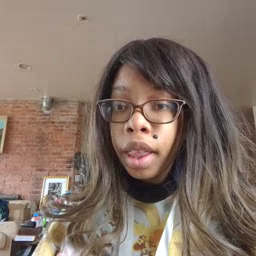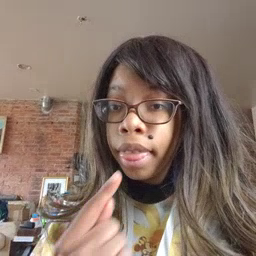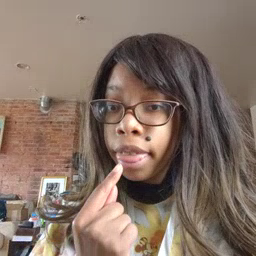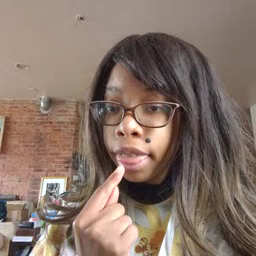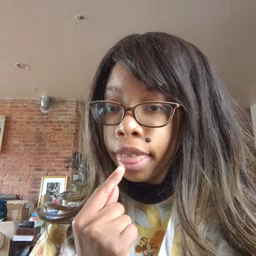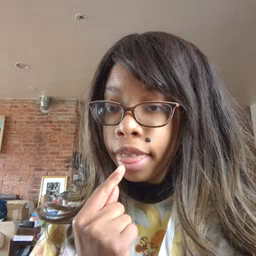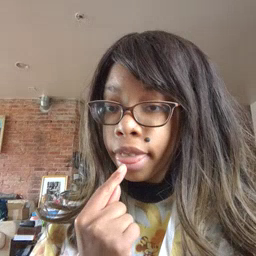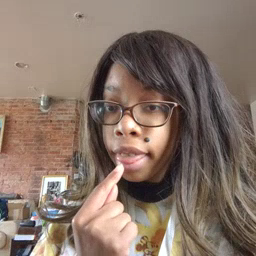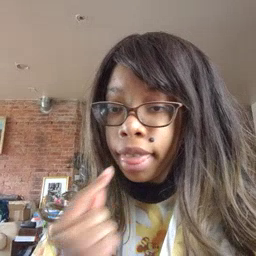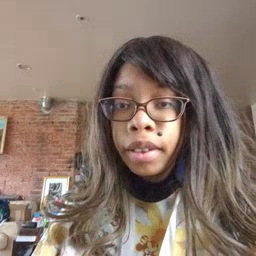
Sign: tongue